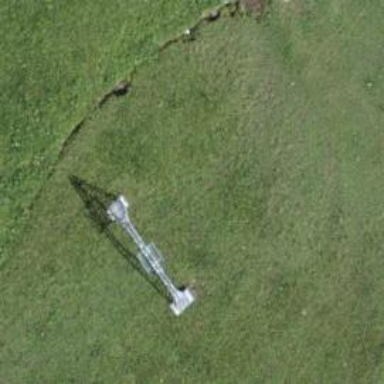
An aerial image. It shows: Pylon for aerialway.